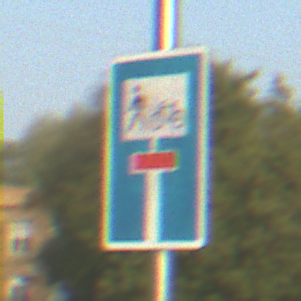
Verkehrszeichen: SackgasseRadverkehrFussgaengerDurchlaessig
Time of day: SunriseSunset
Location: Outdoor (Special)
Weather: Clear
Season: NotSpecified
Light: Natural